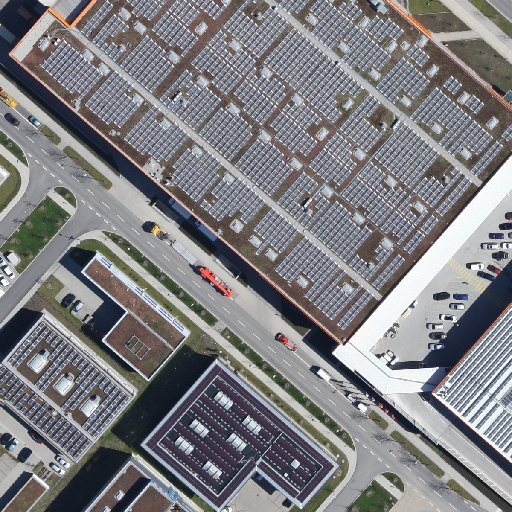
Referring expression: vehicle driving on the road